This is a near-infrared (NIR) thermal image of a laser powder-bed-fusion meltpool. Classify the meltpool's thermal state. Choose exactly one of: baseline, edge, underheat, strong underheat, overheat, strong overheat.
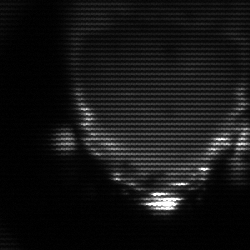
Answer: edge